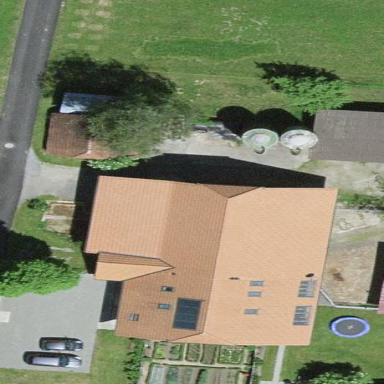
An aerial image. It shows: Farm building.